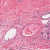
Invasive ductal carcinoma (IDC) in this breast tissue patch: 0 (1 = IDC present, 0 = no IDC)